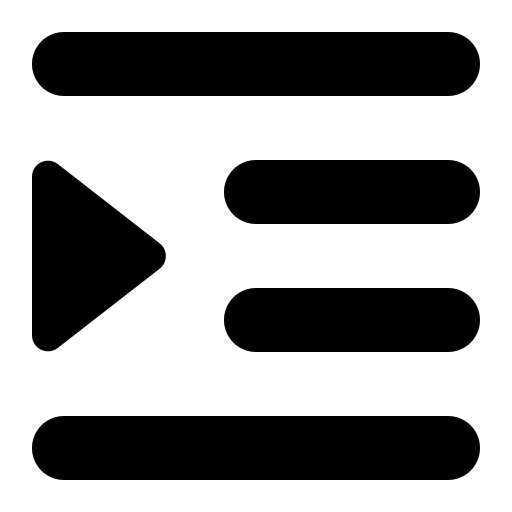
Tags: icon, FontAwesome, fa-icon, solid, indent